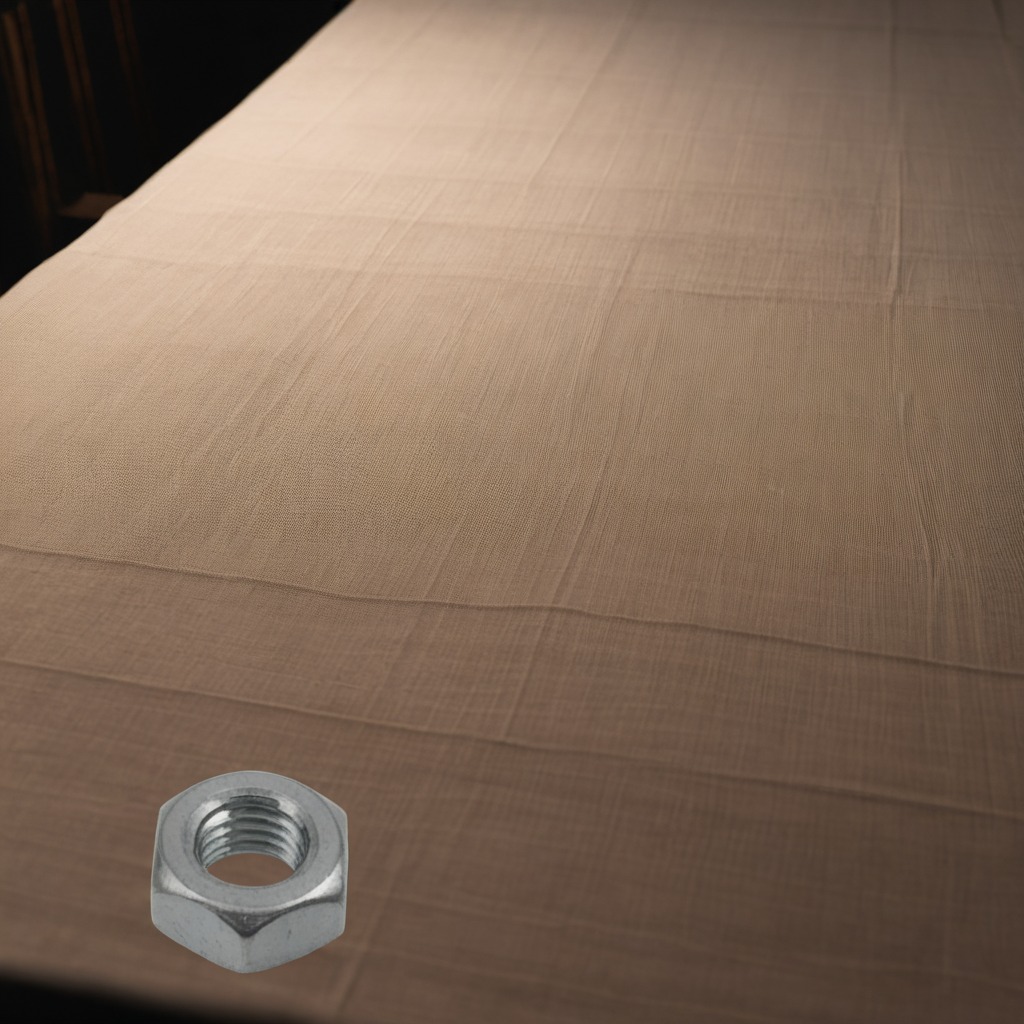
A metal nut is lying on the wooden table.